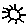
Label: sun